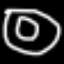
Label: donut